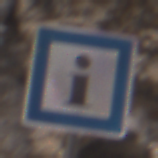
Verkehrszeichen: Informationsstelle
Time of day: Midday
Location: Outdoor (Urban)
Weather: PartlyCloudy
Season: NotSpecified
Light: Natural